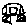
Label: car